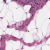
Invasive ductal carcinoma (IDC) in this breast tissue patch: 1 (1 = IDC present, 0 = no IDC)